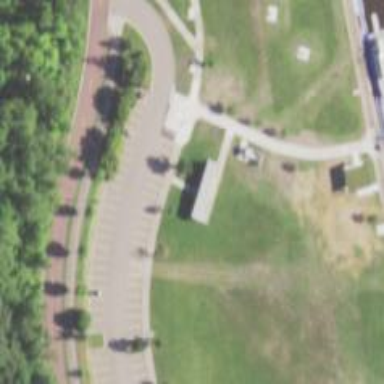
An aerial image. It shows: Lovely park for leisure and relaxation.